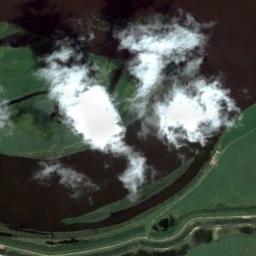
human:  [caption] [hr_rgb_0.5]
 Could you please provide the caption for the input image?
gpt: A little white cloud floated above the blue figure .

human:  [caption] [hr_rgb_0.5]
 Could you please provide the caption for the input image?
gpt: The cumulus clouds are located above the land covered by dense vegetation and some rivers go through the land .

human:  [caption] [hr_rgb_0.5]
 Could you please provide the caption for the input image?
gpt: Sparse white clouds on the ground where green and brown intersect .

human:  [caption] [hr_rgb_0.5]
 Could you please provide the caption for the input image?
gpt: The white cloud is above green land and some roads .

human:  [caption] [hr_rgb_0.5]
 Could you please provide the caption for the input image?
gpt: A few pieces of white clouds over a wetland .